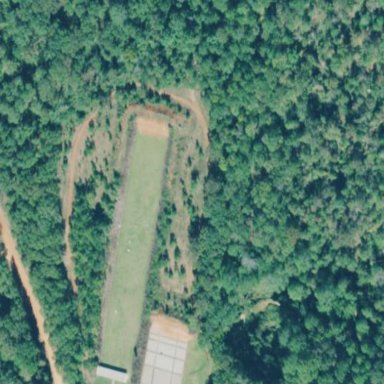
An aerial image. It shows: Shooting range on pitch used for marksmanship sports.